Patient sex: F
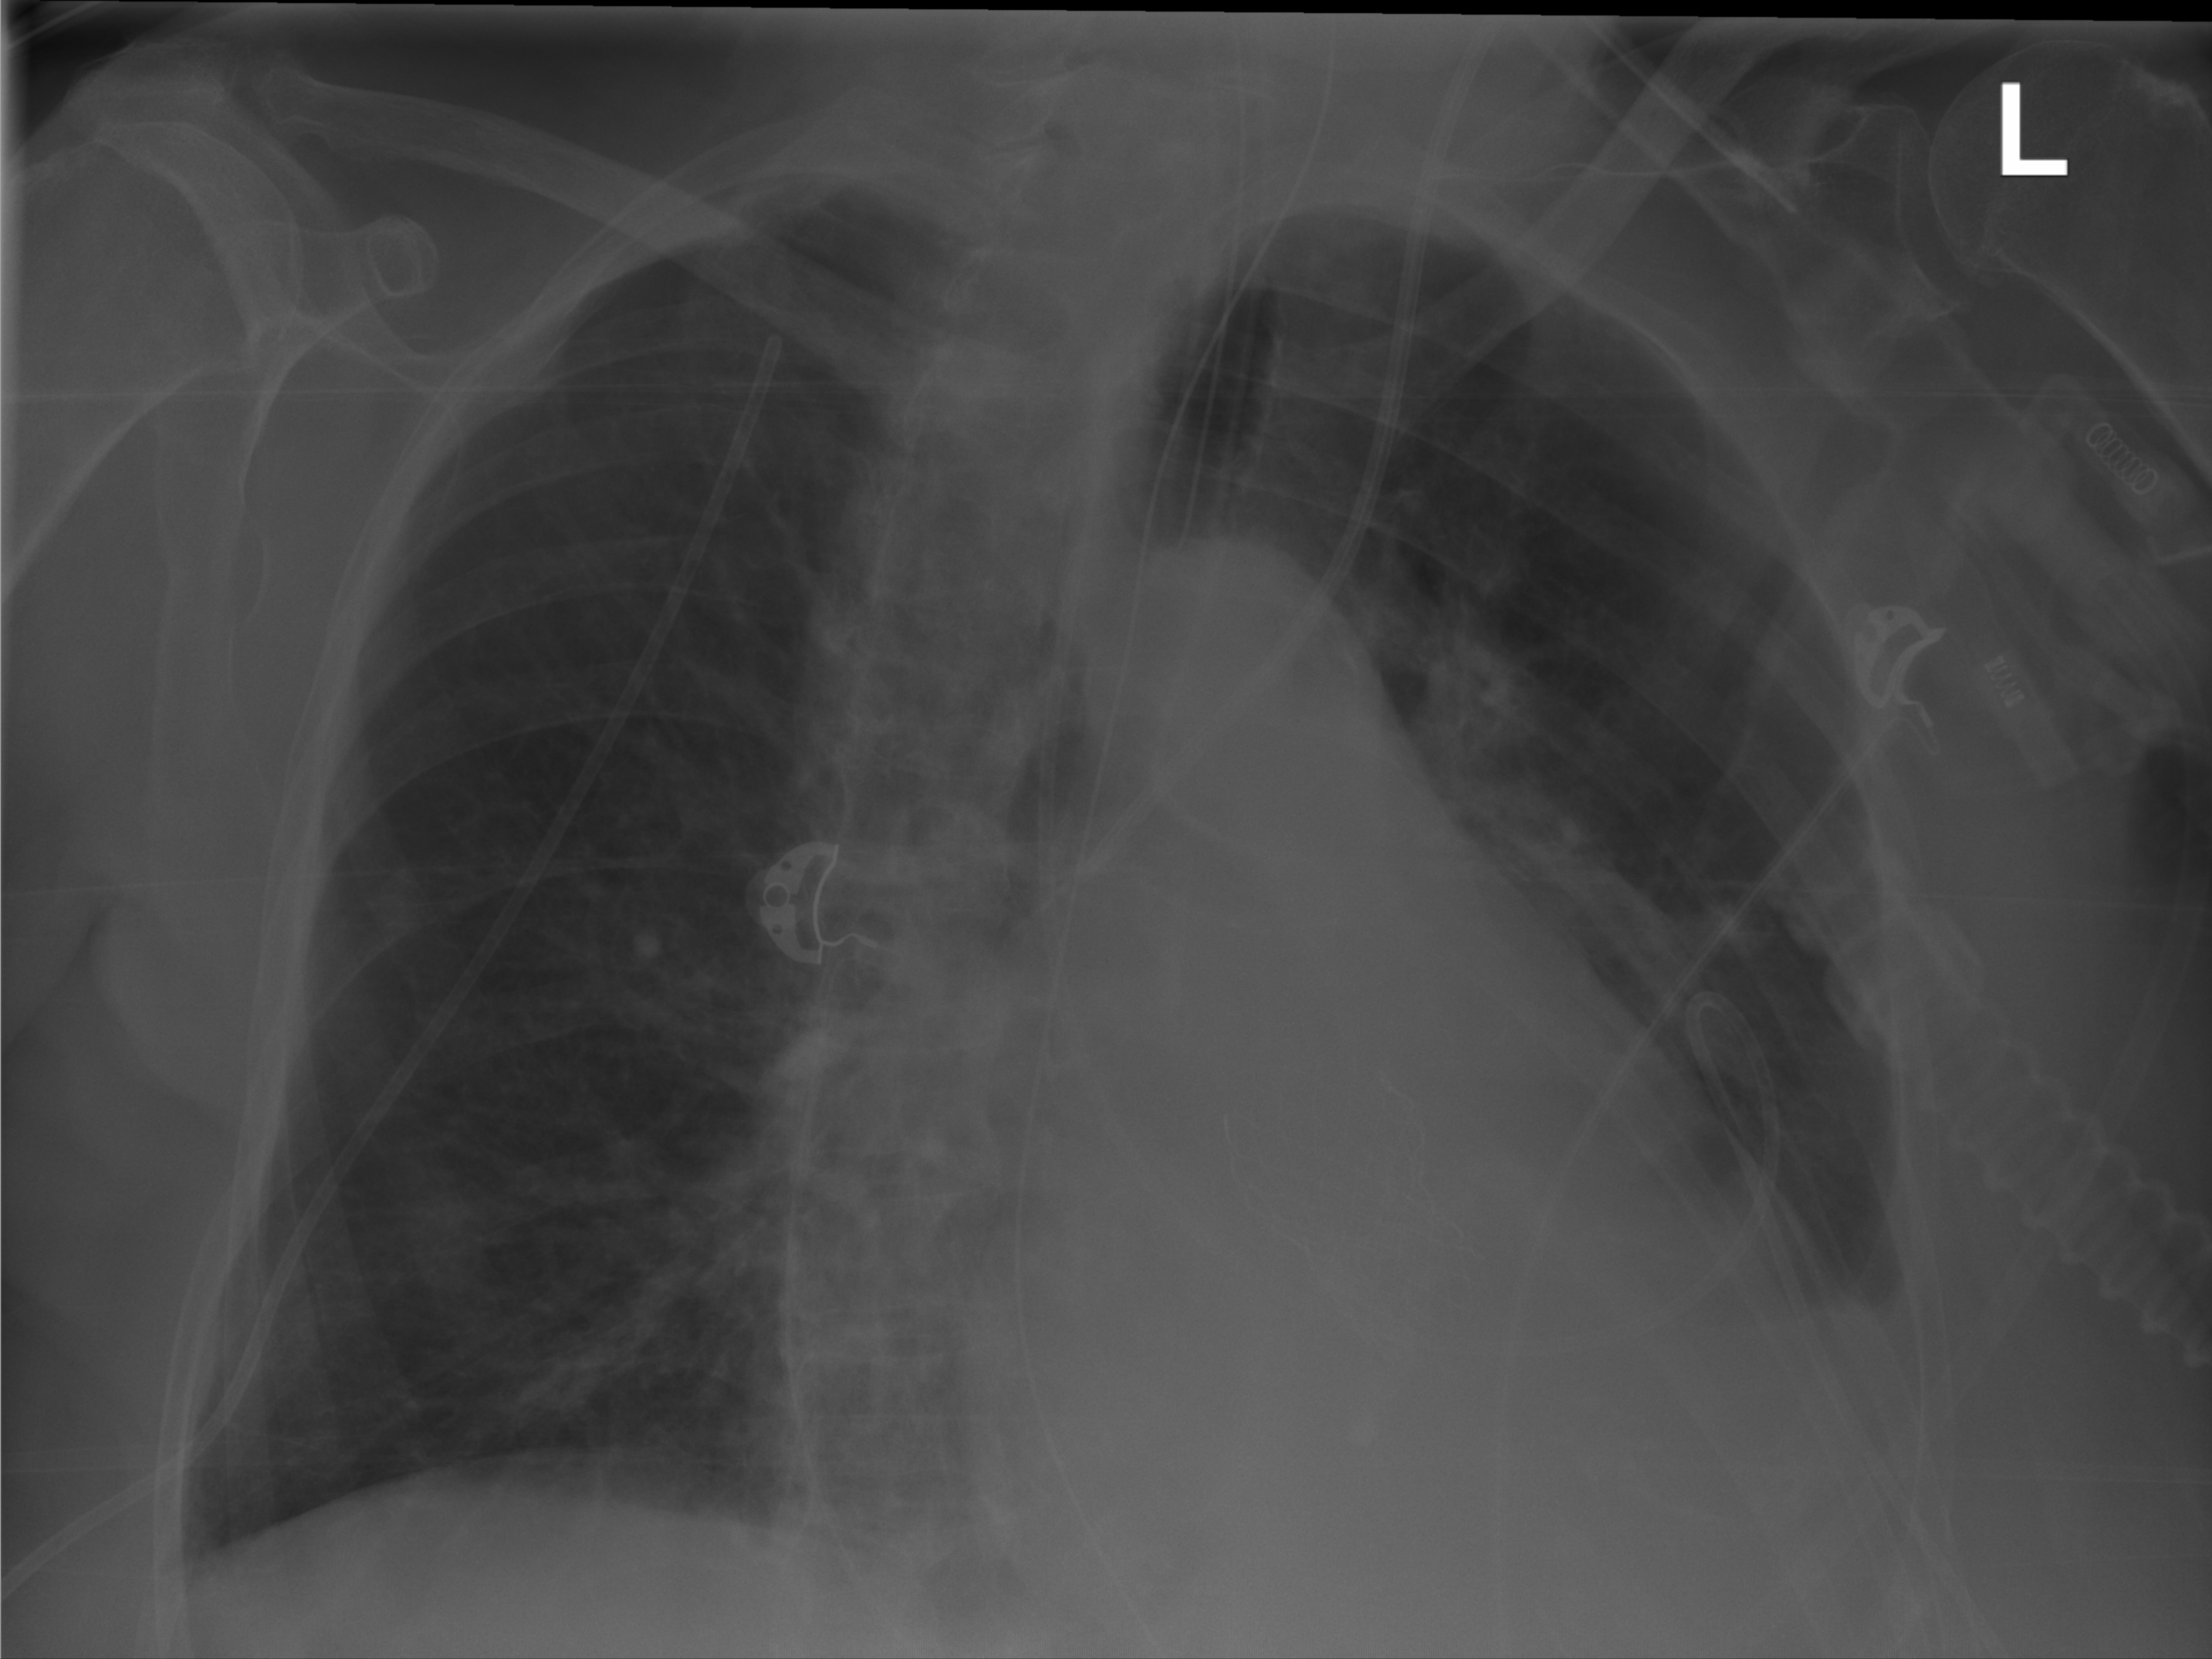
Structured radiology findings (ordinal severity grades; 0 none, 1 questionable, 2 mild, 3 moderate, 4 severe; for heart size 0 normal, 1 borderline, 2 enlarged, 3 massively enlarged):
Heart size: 2
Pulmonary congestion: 0
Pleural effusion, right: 0
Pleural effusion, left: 2
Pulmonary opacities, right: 0
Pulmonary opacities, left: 0
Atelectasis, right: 0
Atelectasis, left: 2